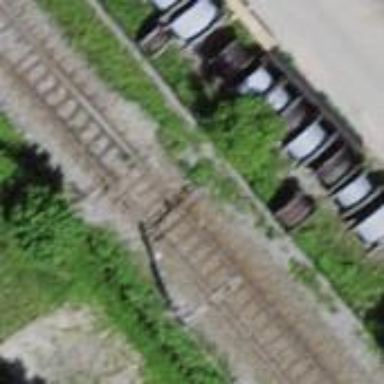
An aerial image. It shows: Railway switch.